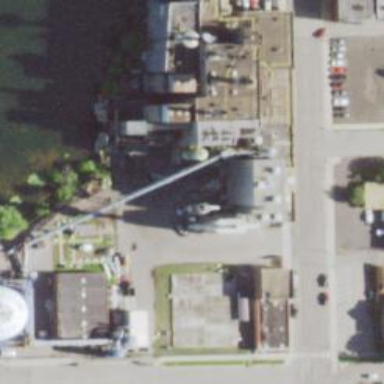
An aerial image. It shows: Industrial area with power plant.